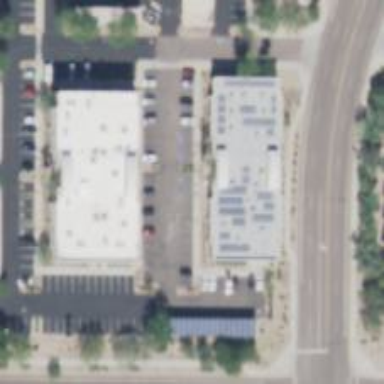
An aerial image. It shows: Healthcare clinic.